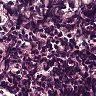
Metastatic tissue present: no